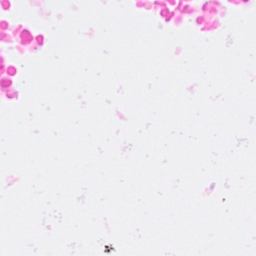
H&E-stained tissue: Breast